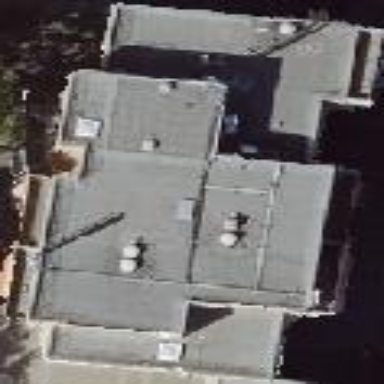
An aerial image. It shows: Building with apartments and flat roof.